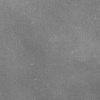
Atmospheric dust classification: dusty